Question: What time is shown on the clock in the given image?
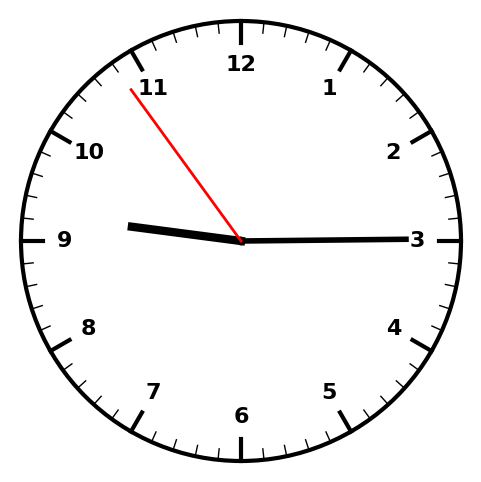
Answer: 09:14:54